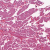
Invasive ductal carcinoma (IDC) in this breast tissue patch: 0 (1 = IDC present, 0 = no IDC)